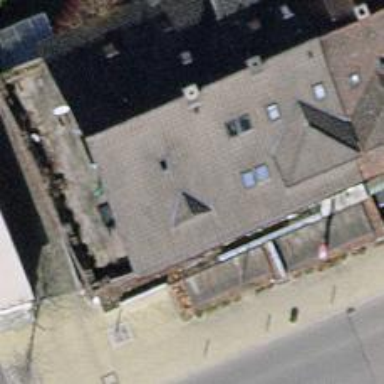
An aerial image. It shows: Pub.